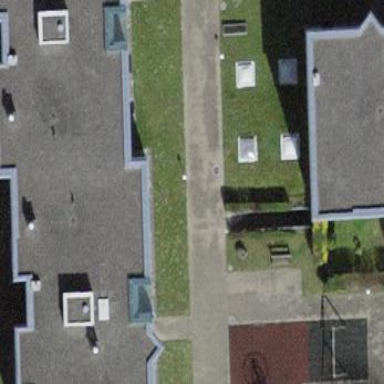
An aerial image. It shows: Building with flat roof.